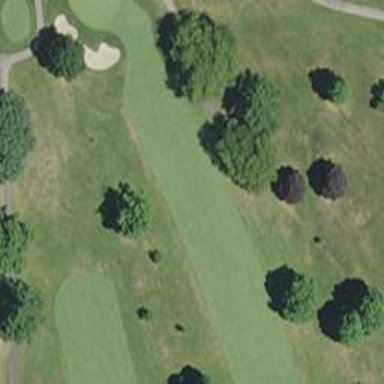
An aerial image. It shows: View of golf hole.